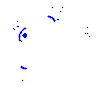
Particle: electron